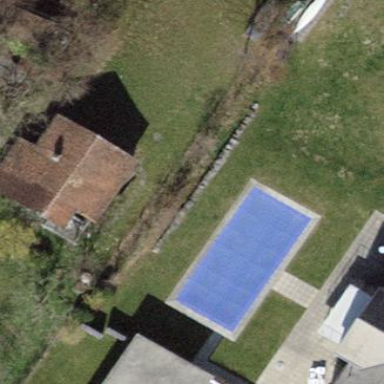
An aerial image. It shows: Swimming pool located in leisure land.